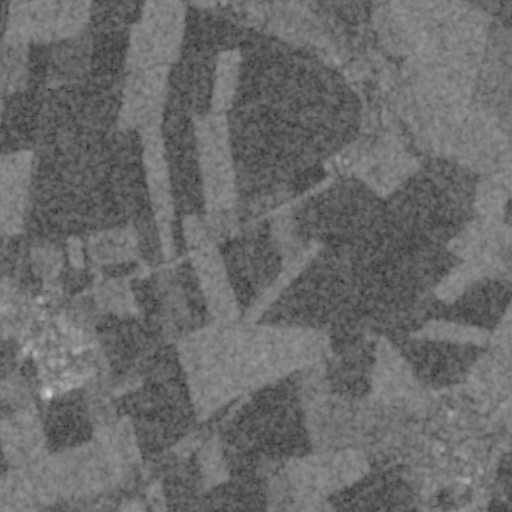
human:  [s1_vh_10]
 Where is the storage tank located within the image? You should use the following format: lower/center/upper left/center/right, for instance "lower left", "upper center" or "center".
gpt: The storage tank is located in the lower left of the image.
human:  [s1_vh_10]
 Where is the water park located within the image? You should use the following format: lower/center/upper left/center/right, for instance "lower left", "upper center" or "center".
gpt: The water park is located in the lower left of the image.
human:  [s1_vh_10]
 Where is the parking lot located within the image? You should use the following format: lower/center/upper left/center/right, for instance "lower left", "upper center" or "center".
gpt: There is no parking lot in the image.

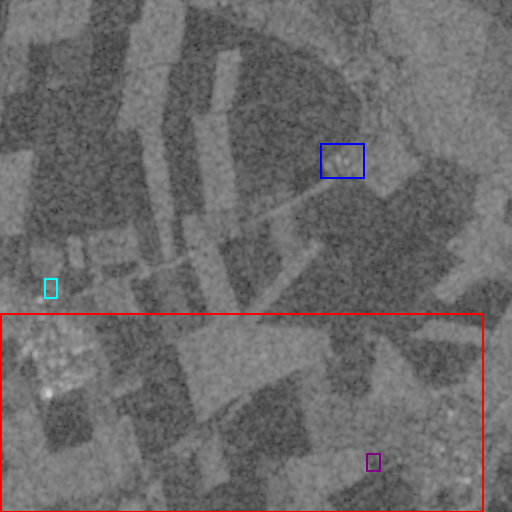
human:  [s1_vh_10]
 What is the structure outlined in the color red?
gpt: The structure outlined in red is a crop field.
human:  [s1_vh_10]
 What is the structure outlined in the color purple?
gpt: The structure outlined in purple is a park.
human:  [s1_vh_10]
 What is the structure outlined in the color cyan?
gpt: The structure outlined in cyan is a parking lot.
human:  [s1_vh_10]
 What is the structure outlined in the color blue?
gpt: The structure outlined in blue is a wastewater plant.
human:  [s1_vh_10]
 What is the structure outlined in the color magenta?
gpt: There is no magenta outline.